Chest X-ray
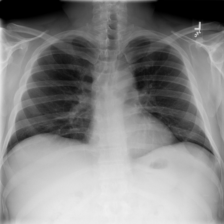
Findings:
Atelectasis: negative
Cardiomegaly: negative
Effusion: negative
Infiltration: negative
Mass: negative
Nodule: negative
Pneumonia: negative
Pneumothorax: negative
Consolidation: negative
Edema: negative
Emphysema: negative
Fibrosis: negative
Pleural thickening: negative
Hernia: negative